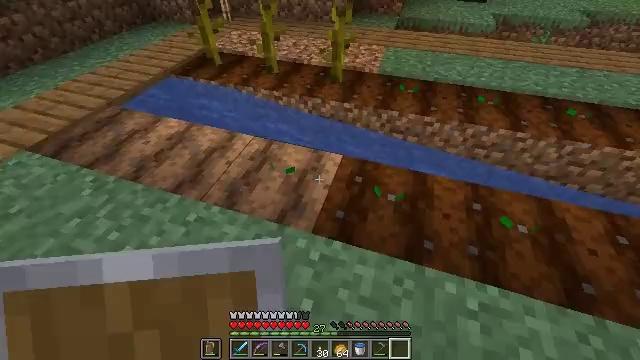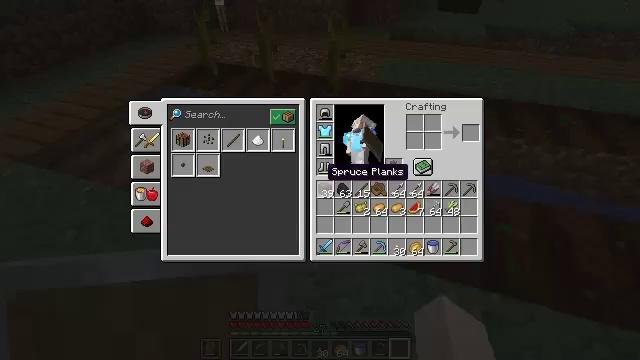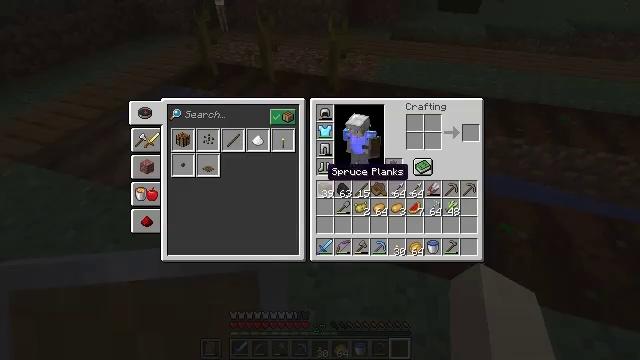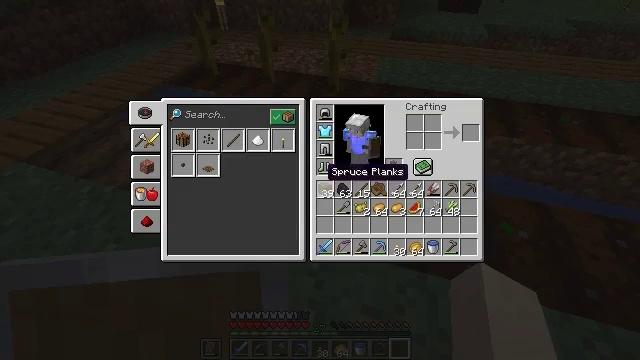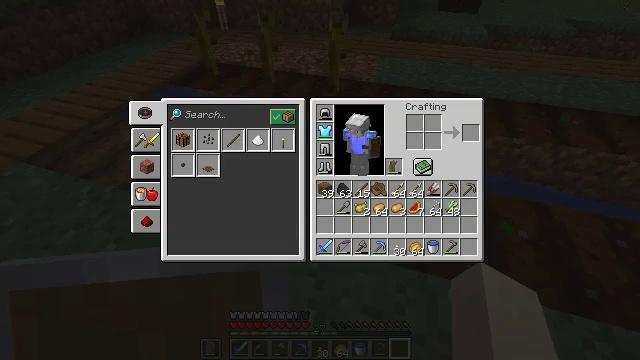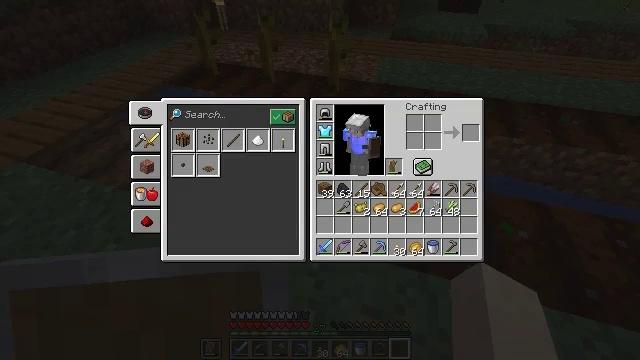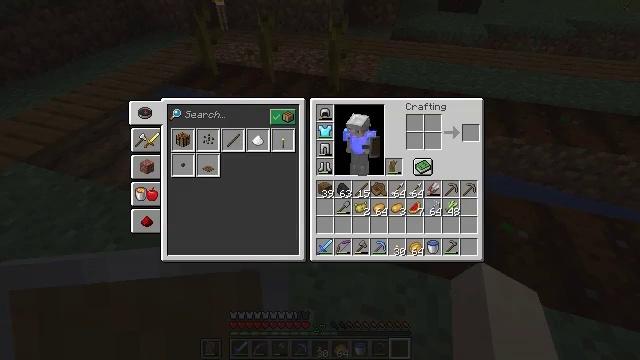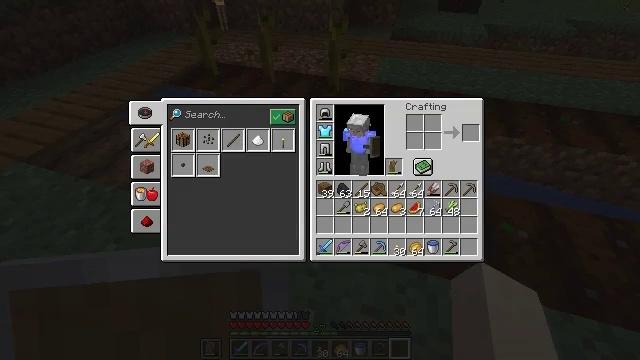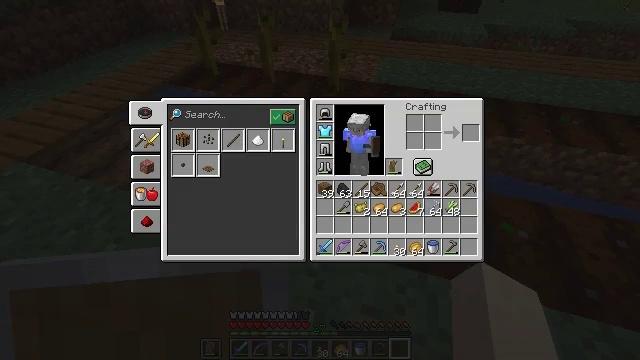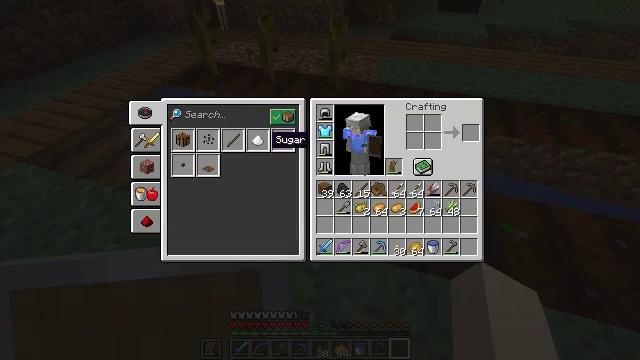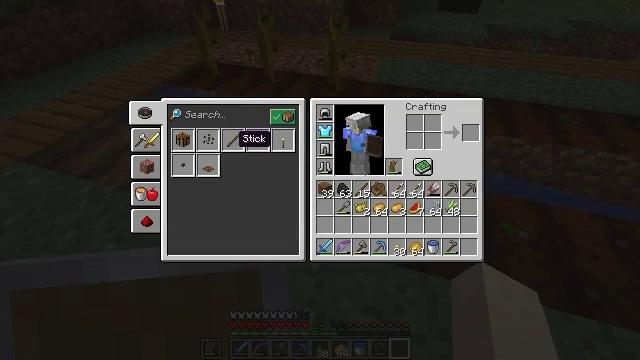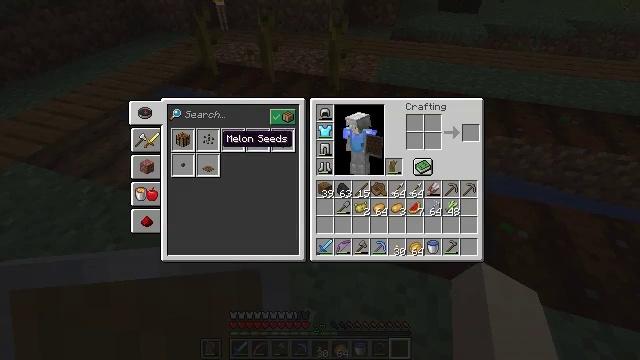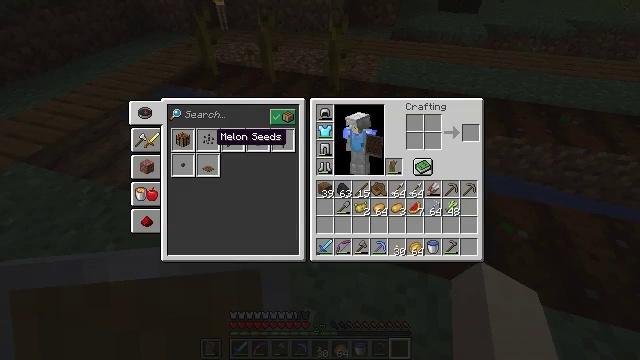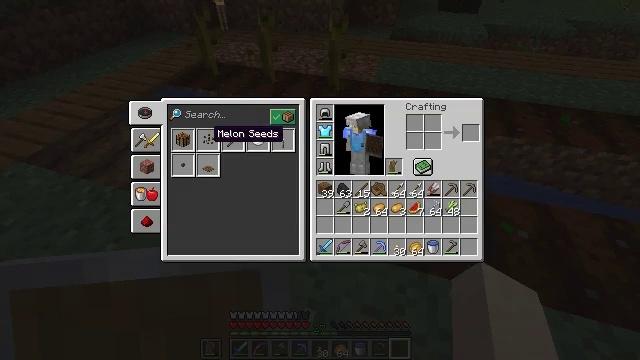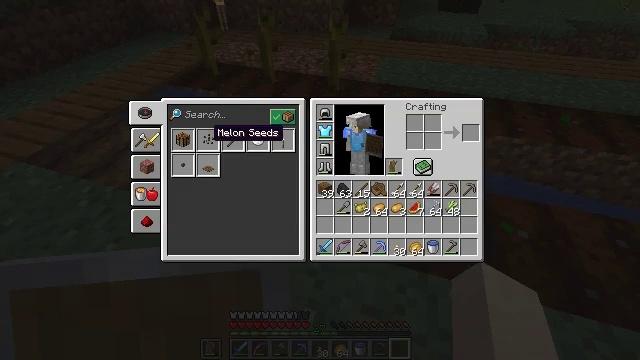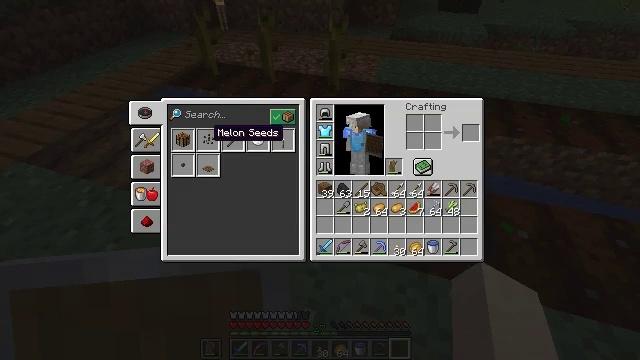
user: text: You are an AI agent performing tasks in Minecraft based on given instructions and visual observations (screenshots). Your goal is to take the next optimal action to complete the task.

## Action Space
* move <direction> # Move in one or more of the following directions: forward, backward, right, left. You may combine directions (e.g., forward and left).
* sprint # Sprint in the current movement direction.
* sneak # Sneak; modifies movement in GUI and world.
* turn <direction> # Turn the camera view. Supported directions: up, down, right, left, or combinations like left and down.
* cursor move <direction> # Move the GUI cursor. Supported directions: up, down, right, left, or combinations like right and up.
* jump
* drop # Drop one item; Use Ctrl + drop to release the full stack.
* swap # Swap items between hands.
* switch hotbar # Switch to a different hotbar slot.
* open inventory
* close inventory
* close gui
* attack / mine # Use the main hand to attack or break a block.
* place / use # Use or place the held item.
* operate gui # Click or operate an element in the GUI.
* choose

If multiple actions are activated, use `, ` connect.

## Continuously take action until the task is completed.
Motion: motion action
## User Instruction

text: Craft the melon seeds.
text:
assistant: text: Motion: turn up, open inventory
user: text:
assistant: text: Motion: open inventory
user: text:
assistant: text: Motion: open inventory
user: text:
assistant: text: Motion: no_op
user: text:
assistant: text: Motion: cursor move right
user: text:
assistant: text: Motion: no_op
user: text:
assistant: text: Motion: cursor move up
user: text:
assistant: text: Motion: cursor move left and up
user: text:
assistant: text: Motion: cursor move left
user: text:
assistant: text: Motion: cursor move left
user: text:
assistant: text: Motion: cursor move left
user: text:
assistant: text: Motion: no_op
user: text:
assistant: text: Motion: no_op
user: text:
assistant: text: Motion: operate gui
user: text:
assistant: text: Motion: operate gui
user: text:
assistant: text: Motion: no_op
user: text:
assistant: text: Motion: no_op
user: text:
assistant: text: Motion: no_op
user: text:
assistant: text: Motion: no_op
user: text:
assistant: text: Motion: no_op
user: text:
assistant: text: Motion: no_op
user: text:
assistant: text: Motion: operate gui
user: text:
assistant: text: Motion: operate gui
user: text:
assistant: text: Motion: cursor move right
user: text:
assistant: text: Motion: cursor move right
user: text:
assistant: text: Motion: cursor move right
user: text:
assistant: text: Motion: cursor move left
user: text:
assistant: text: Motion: cursor move right
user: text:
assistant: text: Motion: cursor move right
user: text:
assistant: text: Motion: sneak, cursor move left